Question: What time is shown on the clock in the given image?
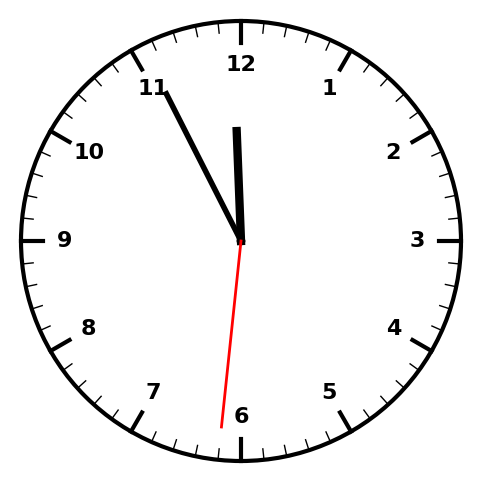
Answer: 11:55:31